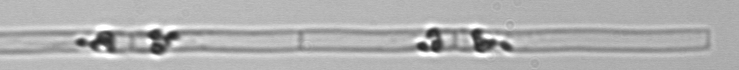
Label: Dactyliosolen_blavyanus